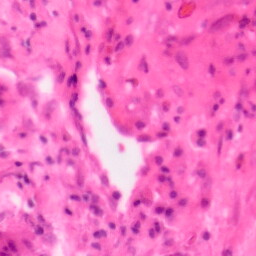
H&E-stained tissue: Colon